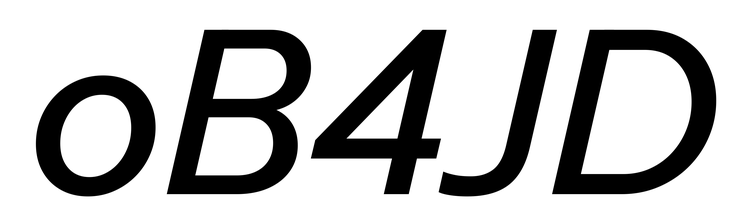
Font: InstrumentSans-Italic_Medium_Italic